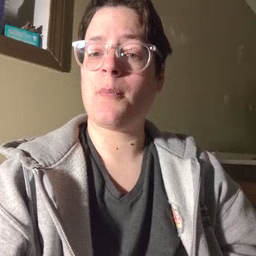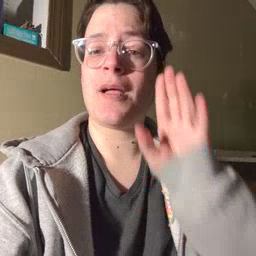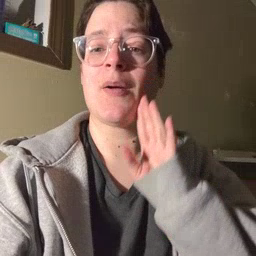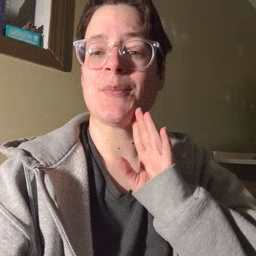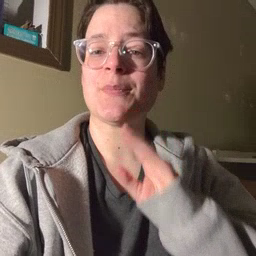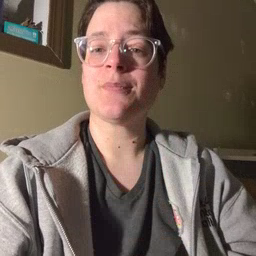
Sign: brown